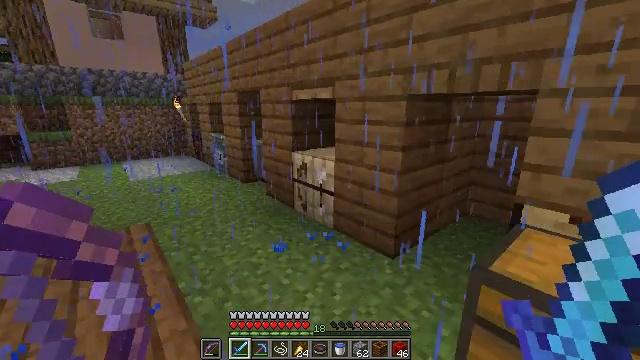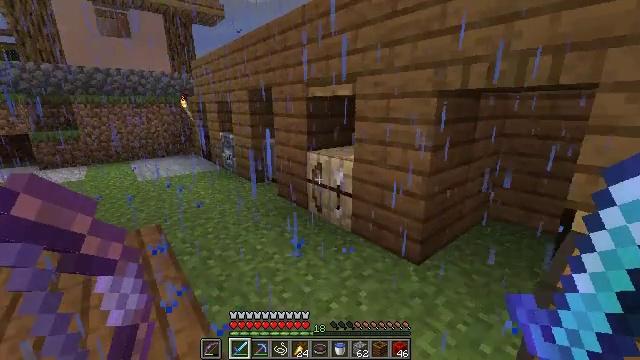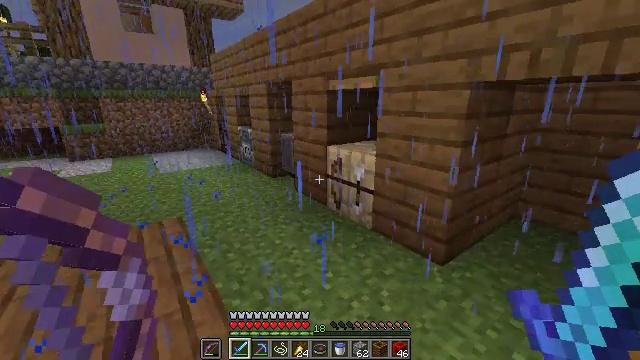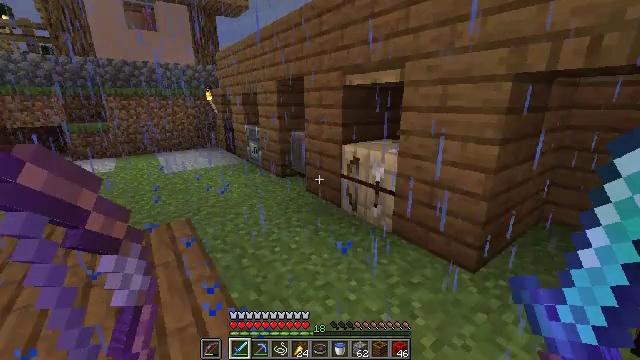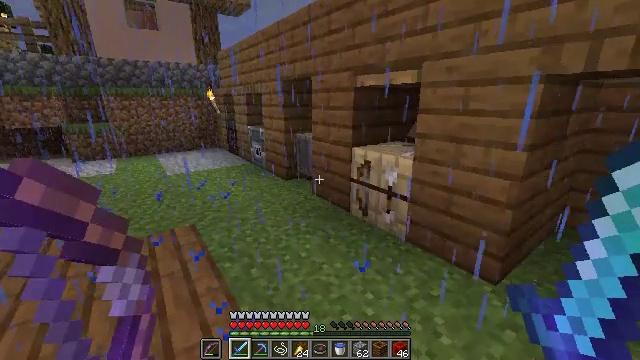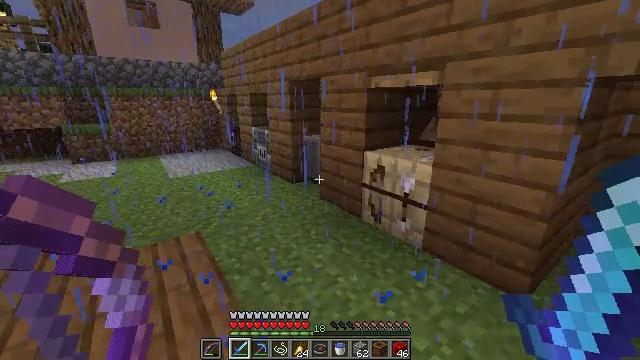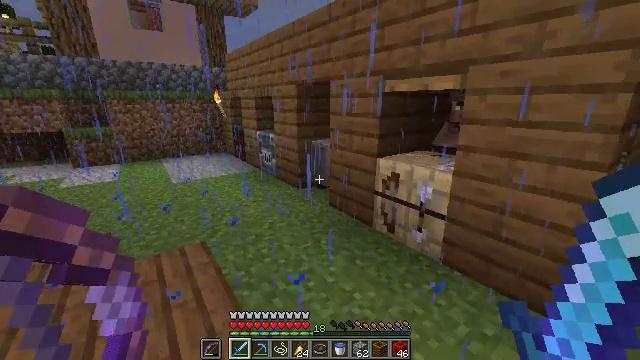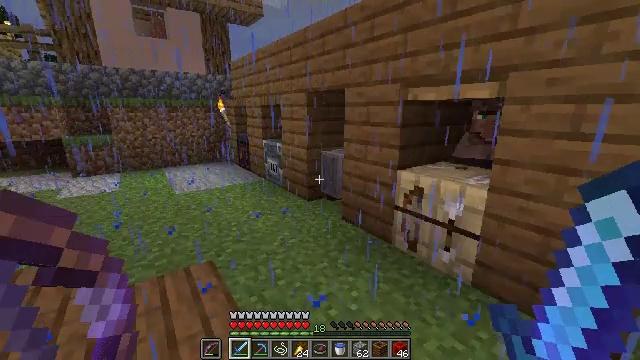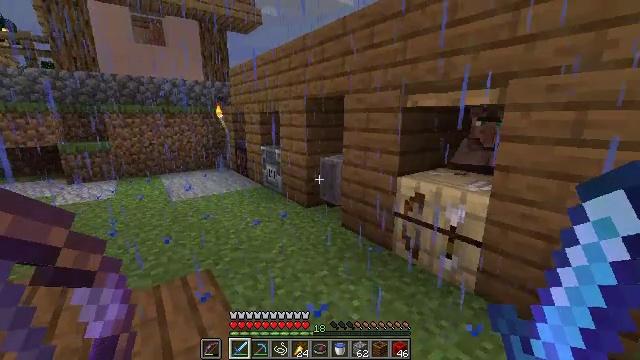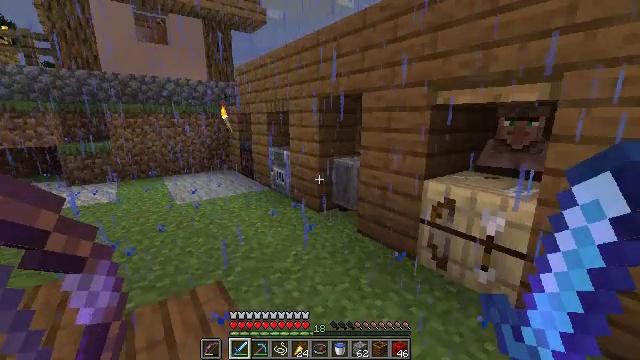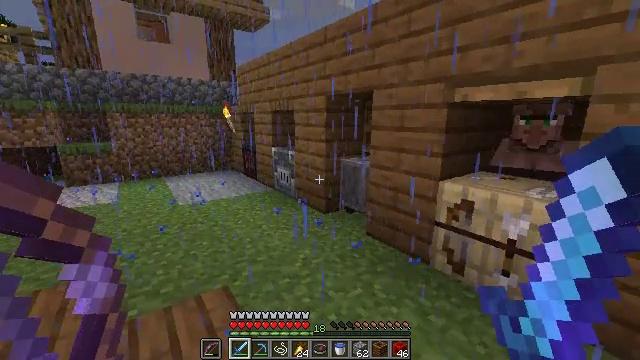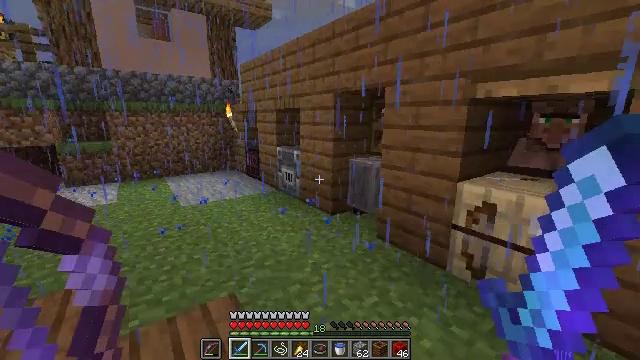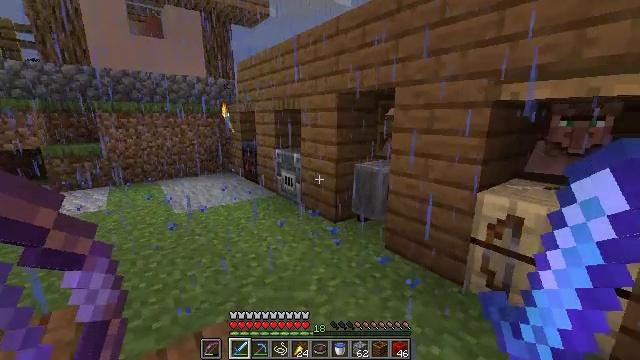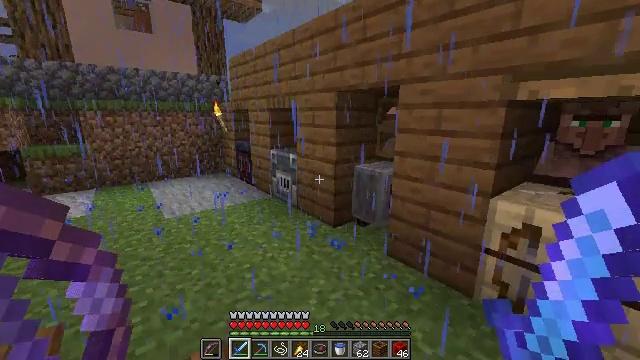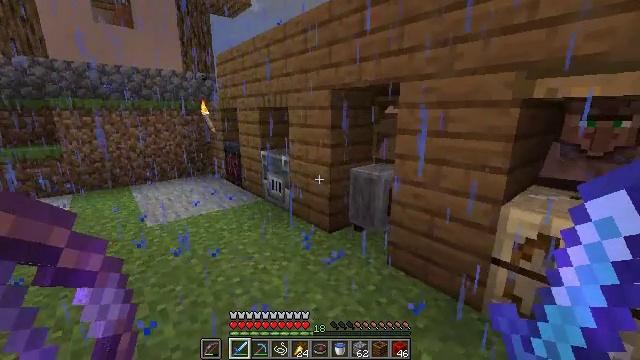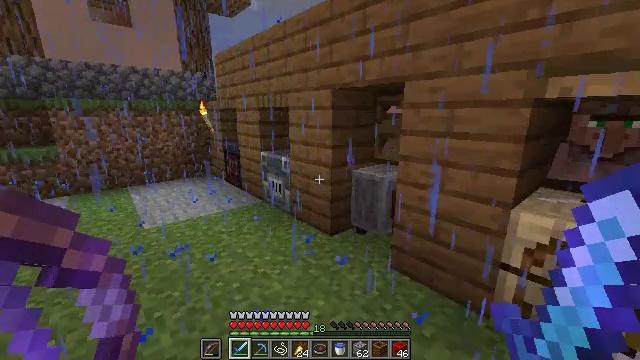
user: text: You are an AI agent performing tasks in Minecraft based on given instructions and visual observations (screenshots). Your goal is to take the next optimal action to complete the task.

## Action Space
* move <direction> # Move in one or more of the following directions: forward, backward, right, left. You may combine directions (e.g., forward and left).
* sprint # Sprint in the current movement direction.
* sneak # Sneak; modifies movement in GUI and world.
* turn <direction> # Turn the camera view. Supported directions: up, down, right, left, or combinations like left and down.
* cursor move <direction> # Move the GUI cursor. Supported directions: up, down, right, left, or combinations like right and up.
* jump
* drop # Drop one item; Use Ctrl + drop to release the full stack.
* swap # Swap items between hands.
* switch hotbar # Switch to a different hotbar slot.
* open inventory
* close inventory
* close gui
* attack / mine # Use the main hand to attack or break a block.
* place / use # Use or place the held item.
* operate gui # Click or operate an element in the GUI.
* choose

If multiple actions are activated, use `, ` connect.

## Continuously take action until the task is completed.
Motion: motion action
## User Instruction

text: Collect the grass block using a shovel.
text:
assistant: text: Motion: move forward and move left
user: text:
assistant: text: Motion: move forward and move left, turn left and down
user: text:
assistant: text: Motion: move forward and move left
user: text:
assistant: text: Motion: move forward and move left
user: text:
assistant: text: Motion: move forward and move left
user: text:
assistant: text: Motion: move forward and move left
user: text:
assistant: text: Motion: move forward and move left, turn up
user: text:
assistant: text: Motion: move forward and move left, turn up
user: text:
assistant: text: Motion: move forward and move left
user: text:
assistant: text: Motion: move forward and move left
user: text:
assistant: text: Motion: move forward
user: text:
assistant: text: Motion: move forward
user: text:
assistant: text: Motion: move forward, turn right
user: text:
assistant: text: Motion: move forward, turn right
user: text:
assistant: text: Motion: move forward and move left
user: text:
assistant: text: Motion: move forward and move left
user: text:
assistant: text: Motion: move forward and move left, turn right and up
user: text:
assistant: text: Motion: move forward and move left, turn right
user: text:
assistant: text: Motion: move forward and move left
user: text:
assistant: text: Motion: move forward and move left, turn right and up
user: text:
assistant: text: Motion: move forward and move left, turn right
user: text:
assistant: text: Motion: move forward and move left
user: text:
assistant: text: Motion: move forward and move left, turn right
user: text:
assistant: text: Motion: move forward and move left, turn left and up
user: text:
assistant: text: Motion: move forward and move left, turn left and up
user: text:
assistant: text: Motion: move forward and move left, turn left
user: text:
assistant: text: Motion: move forward and move left, turn left
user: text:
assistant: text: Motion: move forward and move left
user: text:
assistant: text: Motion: move forward
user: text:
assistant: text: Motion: move forward